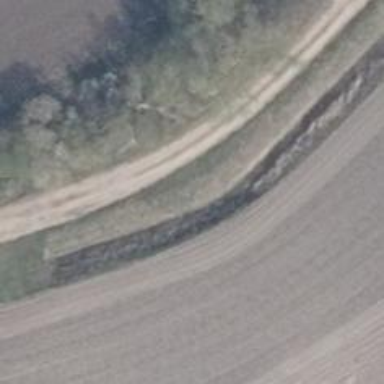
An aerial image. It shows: Dirt track road with grade 4 tracktype.